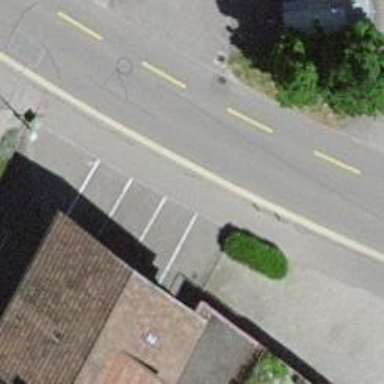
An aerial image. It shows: Unclassified road with asphalt surface. There is designated cycle lane on the left.